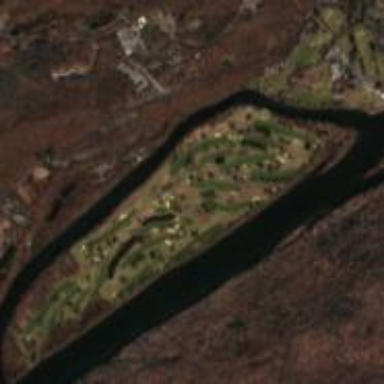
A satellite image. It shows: Golf course surrounded by greenery.